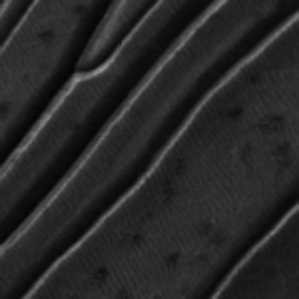
Label: frost